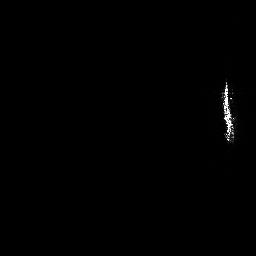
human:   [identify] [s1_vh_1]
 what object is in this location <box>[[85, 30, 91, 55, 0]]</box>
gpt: <ref>1 medium ship at the right</ref>